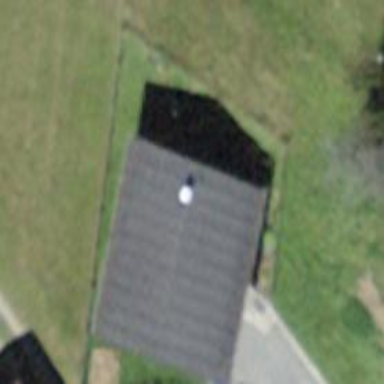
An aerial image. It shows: Barn.